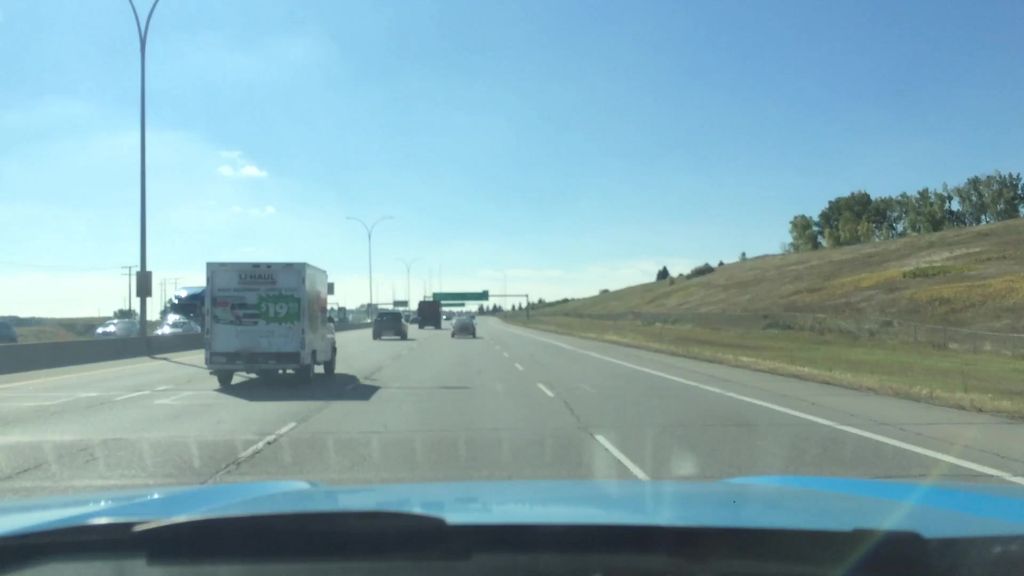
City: calgary